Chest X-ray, PA view. Patient: 40 years old, sex F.
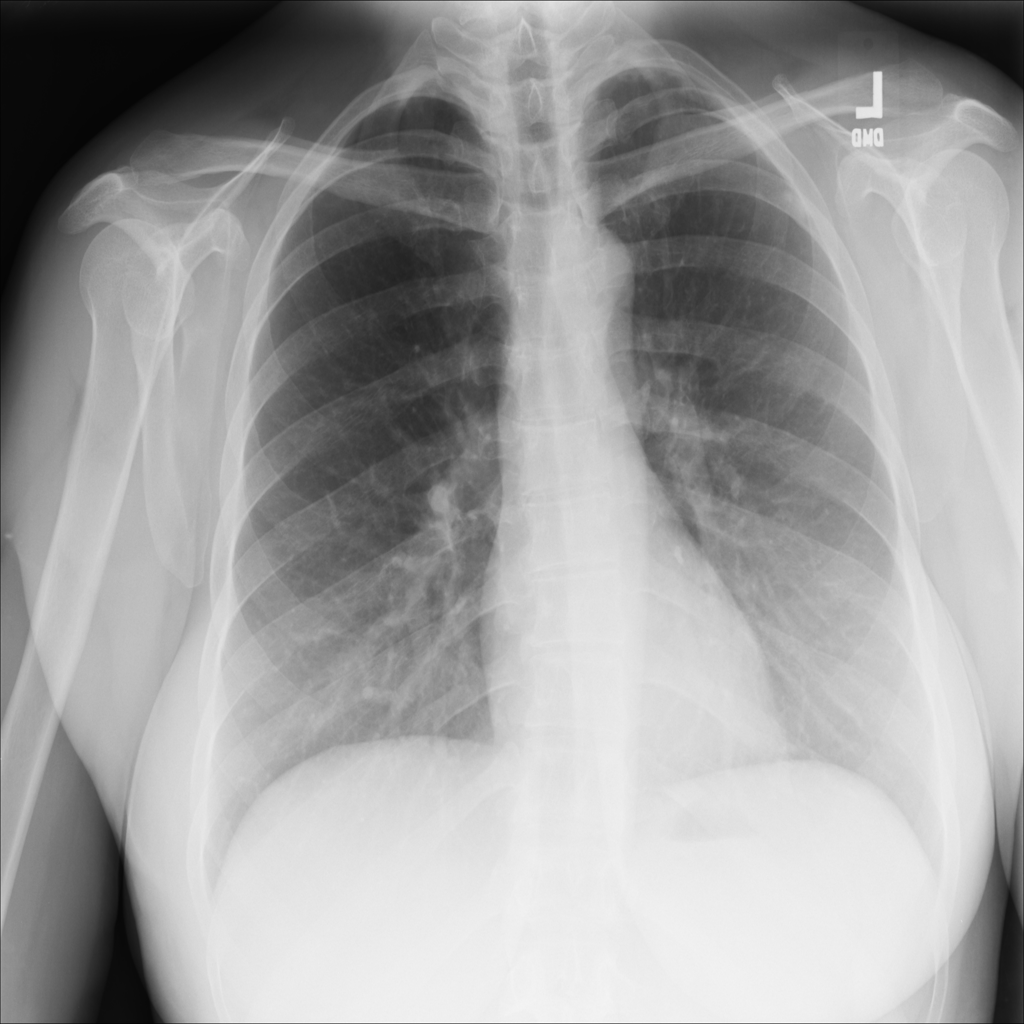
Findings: No Finding